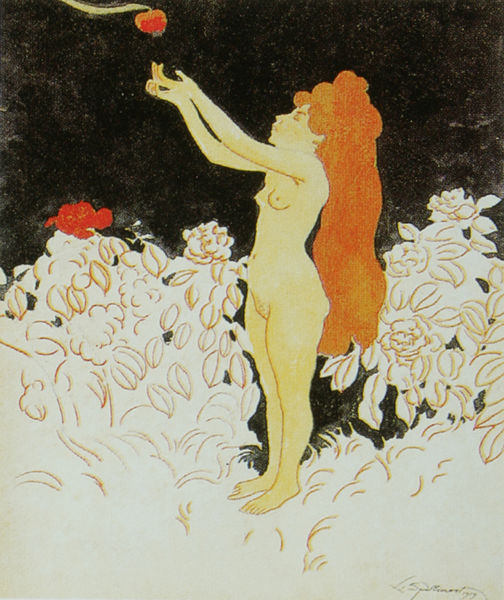
Titel: Die verbotene Frucht
Künstler: Léon Spilliaert
Institution: Privatbesitz
Schlagwörter: akt, blätter, dunkel, fuß, hand, haut, nackt, vogel, weiß, aquarell, grün, blume, blumen, braun, brust, busen, finger, frau, grau, haar, hell, hintergrund, licht, mund, nacht, nase, ohr, orange, profil, schwarz, zeichnung, blüte, blüten, gras, rose, rosen, rot, wiese, arm, arme, augen, gesicht, halten, lang, sehen, stehen, hände, schauen, signatur, ast, natur, strauch, busch, büsche, sträucher, auge, figur, haare, blatt, kinn, lippen, locke, locken, frucht, garten, beine, apfel, pflücken, füße, holzschnitt, grafik, graphik, linien, jugendstil, japanese, bauchnabel, scham, fallen, geschlossen, adam, eva, paradies, greifen, schlange, rote haare, sündenfall, versuchung, erhoben, eden, wildnis, rosenstrauch, sünde, träumen, jugendstill, holen, bkume, wollen